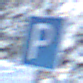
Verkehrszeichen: Parken
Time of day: MorningAfternoon
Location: Outdoor (Nature)
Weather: Clear
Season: Winter
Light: Natural